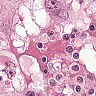
Metastatic tissue present: yes